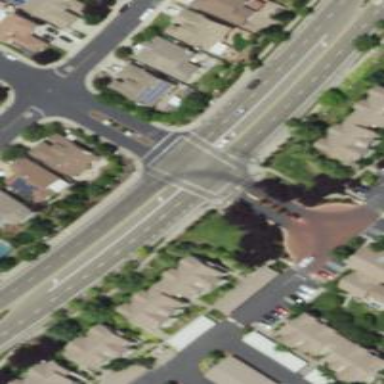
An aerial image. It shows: Secondary link road with asphalt surface.